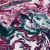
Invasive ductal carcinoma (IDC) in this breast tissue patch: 0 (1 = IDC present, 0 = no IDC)